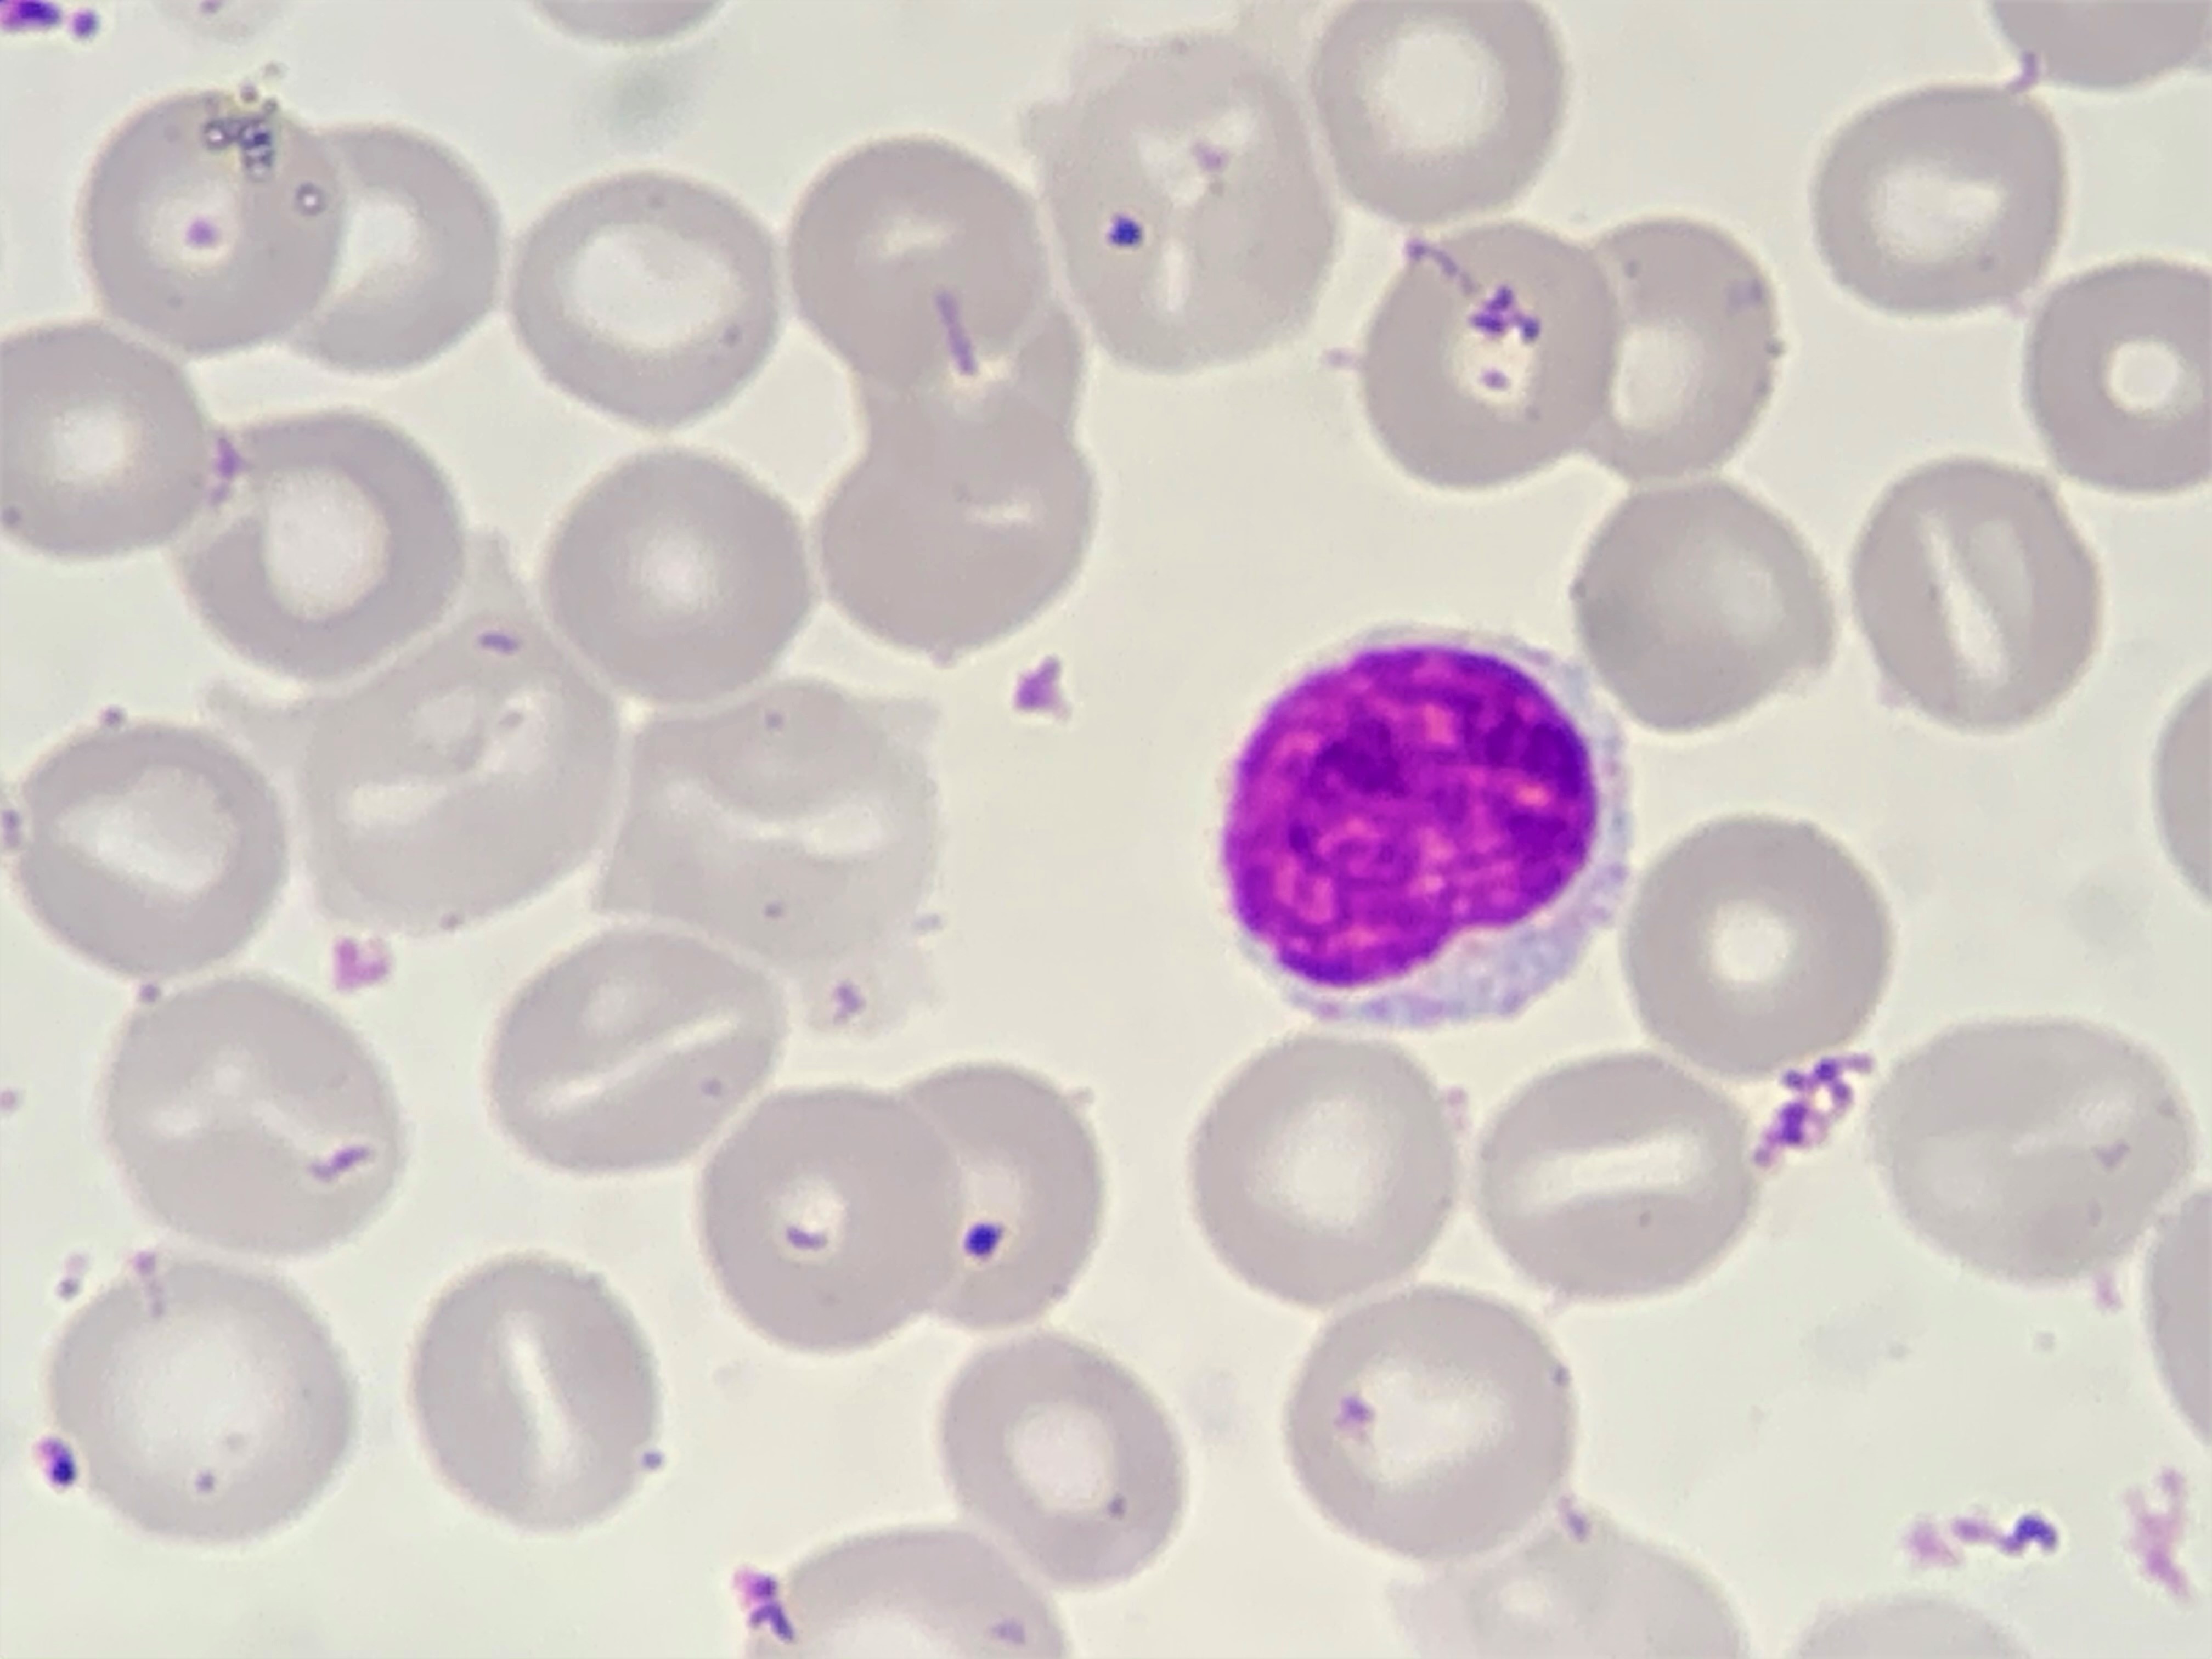
Cell type: LYMPHOCYTES